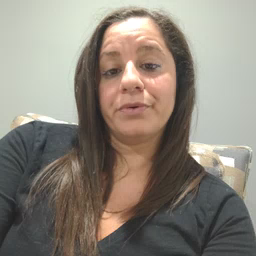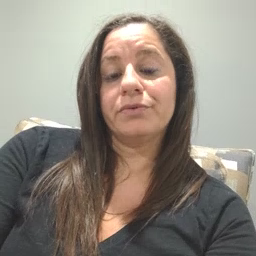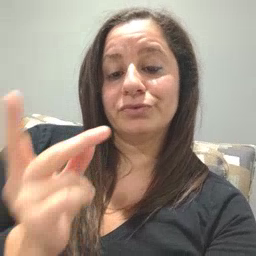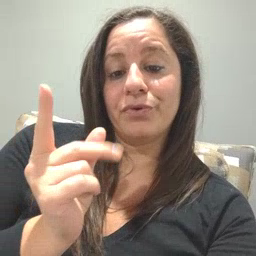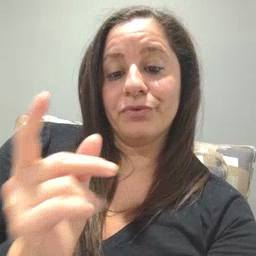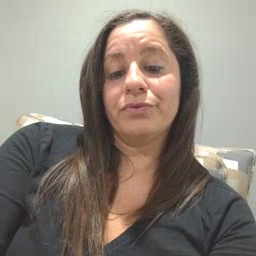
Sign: dog